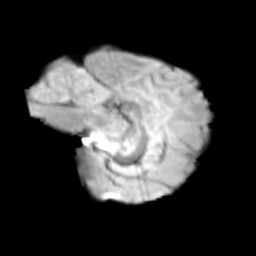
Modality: T2w
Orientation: sagittal
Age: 13
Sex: male
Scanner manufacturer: siemens
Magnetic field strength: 3 T
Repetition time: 3.8 s
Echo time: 0.07 s